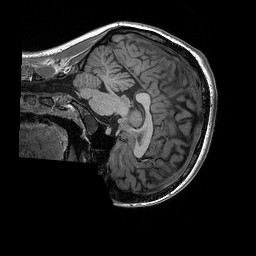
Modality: T1w
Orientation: sagittal
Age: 21
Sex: female
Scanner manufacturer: siemens
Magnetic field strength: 3 T
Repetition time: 2.3 s
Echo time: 0.00298 s